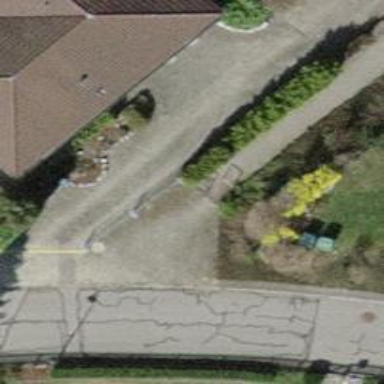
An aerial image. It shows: Path made of paving stones with excellent trail visibility.